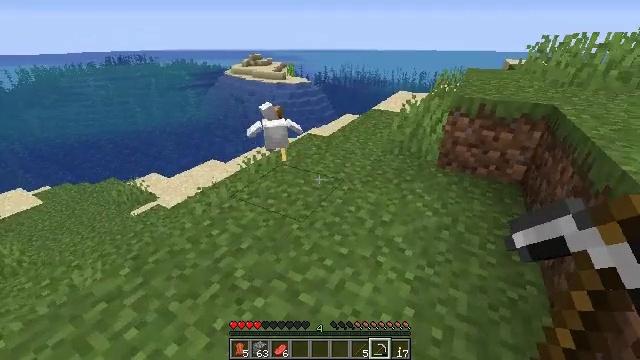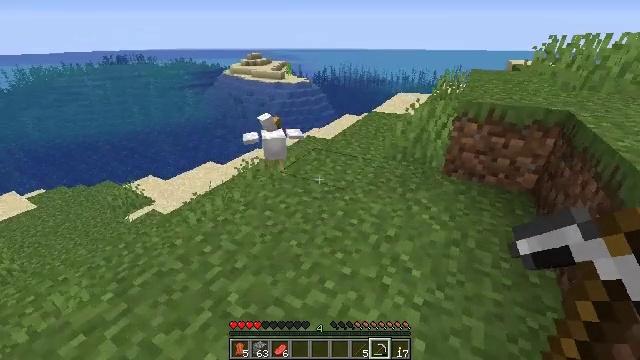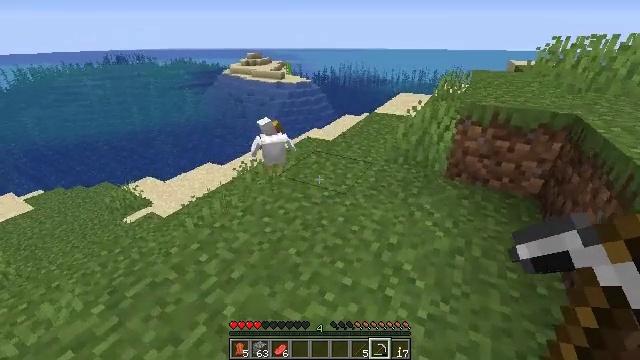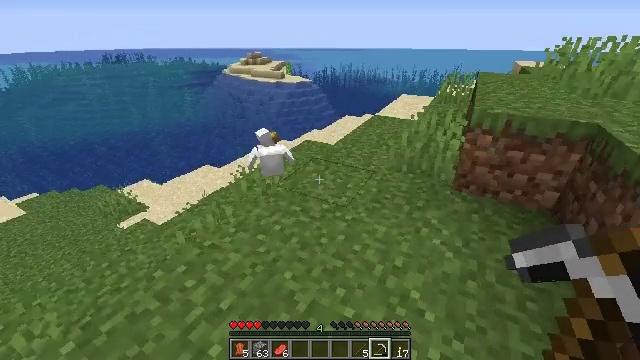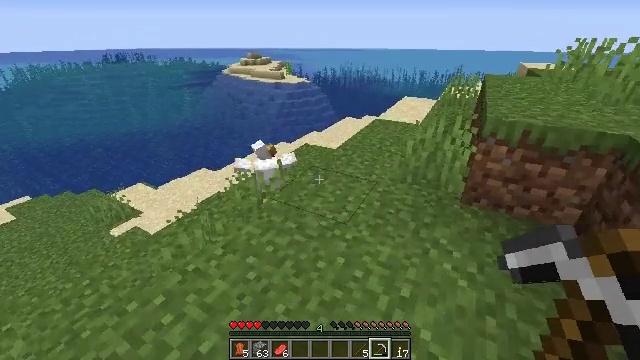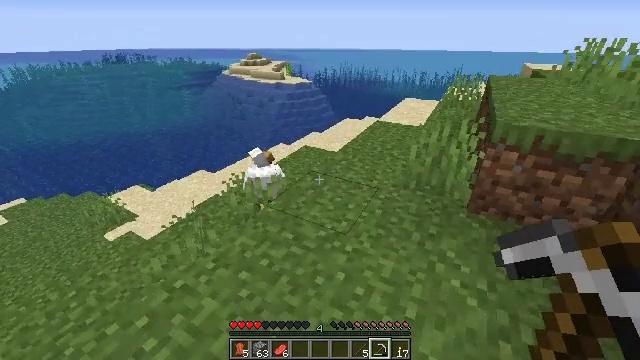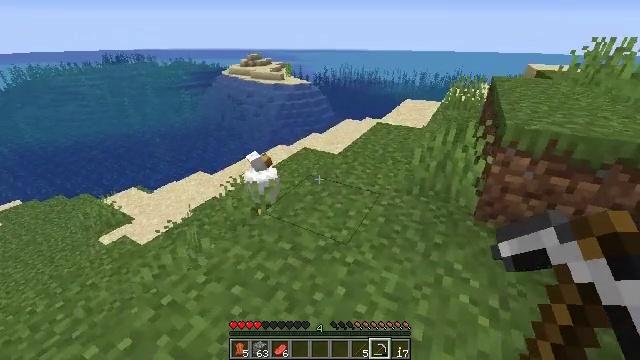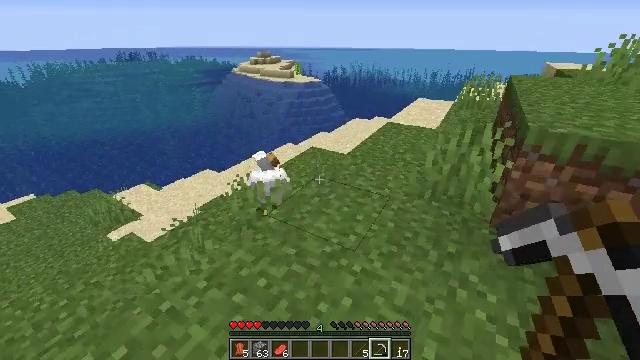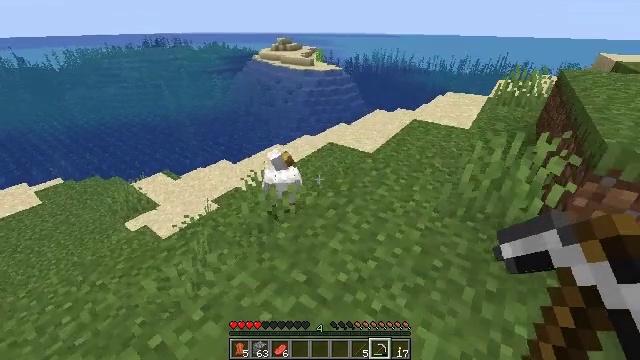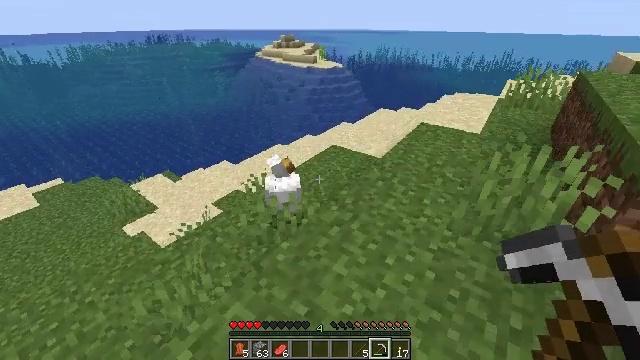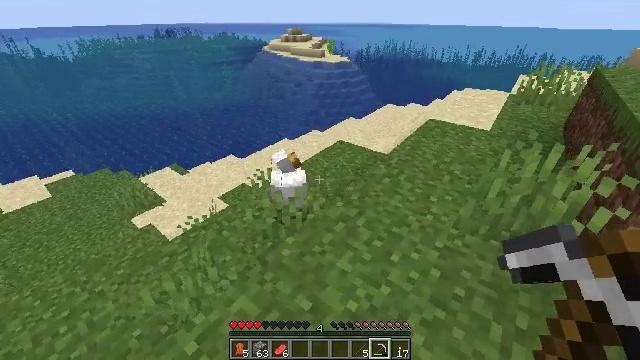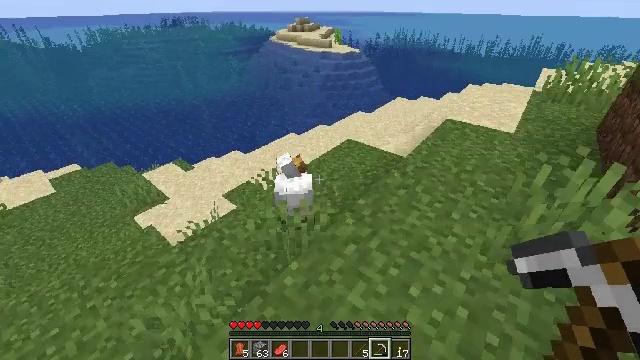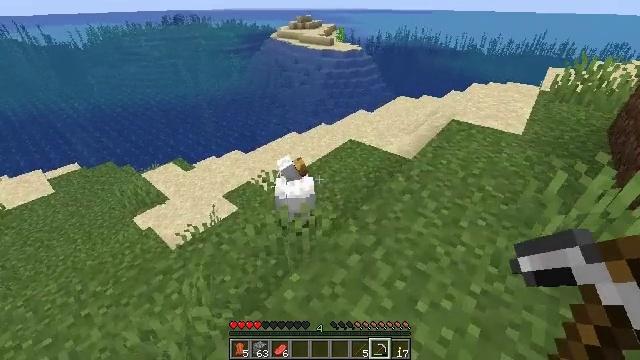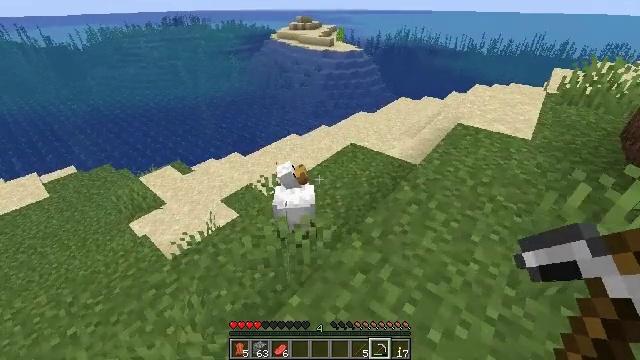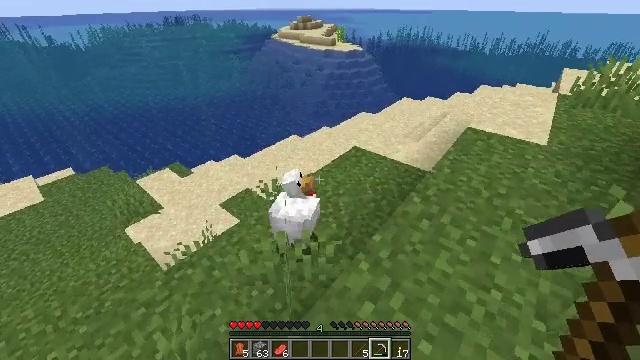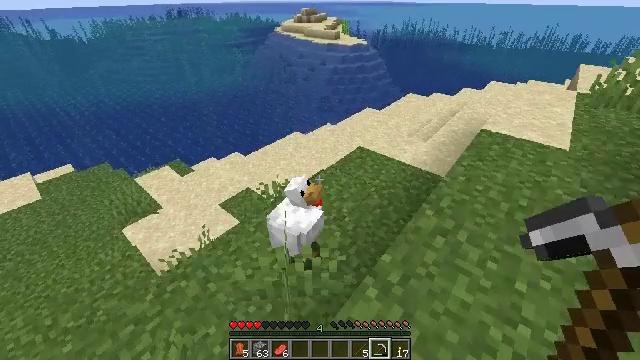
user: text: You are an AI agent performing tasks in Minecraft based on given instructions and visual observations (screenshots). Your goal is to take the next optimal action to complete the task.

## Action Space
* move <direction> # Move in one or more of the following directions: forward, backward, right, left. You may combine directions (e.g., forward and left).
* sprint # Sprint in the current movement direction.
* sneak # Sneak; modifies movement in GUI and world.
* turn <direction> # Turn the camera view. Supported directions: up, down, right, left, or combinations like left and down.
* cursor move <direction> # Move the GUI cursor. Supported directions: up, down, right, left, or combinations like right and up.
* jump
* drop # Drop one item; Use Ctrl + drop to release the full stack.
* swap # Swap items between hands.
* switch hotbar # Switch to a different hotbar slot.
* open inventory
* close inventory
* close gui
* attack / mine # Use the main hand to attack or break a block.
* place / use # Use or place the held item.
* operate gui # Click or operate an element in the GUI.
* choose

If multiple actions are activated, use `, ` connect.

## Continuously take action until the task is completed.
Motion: motion action
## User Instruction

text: Combat the chicken.
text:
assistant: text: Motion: move forward
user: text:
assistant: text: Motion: move forward
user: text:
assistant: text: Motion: move forward
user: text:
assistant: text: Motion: move forward
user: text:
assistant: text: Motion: move forward
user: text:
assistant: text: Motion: move forward
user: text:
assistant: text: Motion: move forward, turn left
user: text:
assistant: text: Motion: move forward, turn left and down
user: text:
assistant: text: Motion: move forward
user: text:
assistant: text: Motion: move forward, turn left and down
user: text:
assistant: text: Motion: move forward, turn left and down
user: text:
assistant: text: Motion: move forward
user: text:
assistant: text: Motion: move forward
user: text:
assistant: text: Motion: move forward
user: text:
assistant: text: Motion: move forward, turn down
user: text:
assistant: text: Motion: turn left and down
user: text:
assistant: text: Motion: turn left and down
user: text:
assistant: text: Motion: no_op
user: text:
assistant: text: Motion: turn left and down
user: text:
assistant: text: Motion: turn left and down
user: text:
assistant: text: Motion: turn down
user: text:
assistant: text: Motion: attack / mine
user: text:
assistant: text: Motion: attack / mine
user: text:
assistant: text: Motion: attack / mine
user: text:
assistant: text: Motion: no_op
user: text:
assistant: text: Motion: no_op
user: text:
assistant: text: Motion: no_op
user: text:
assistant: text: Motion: no_op
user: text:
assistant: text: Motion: no_op
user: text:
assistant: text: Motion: no_op